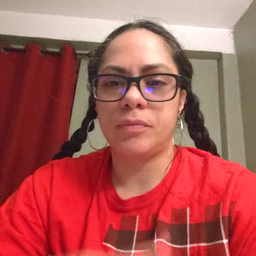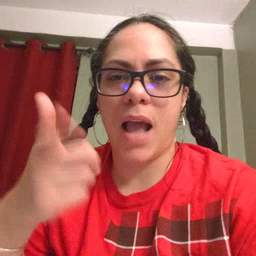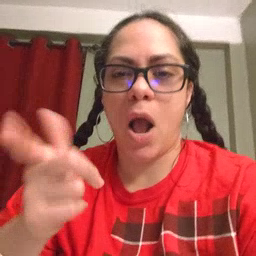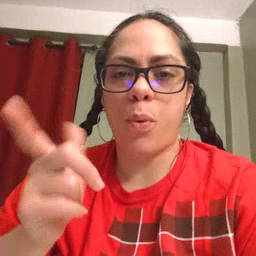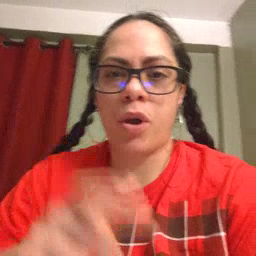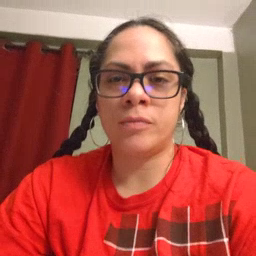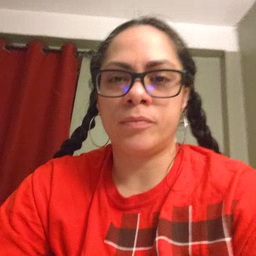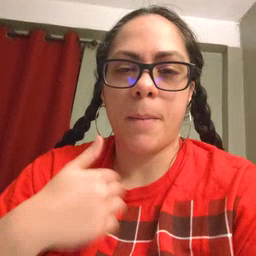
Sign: cowboy